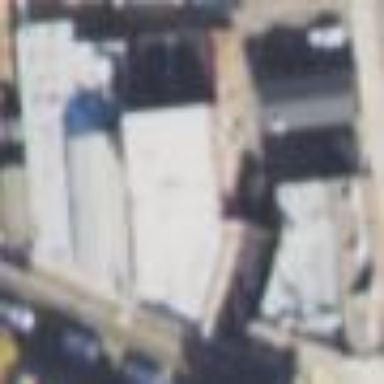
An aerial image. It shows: Commercial building.